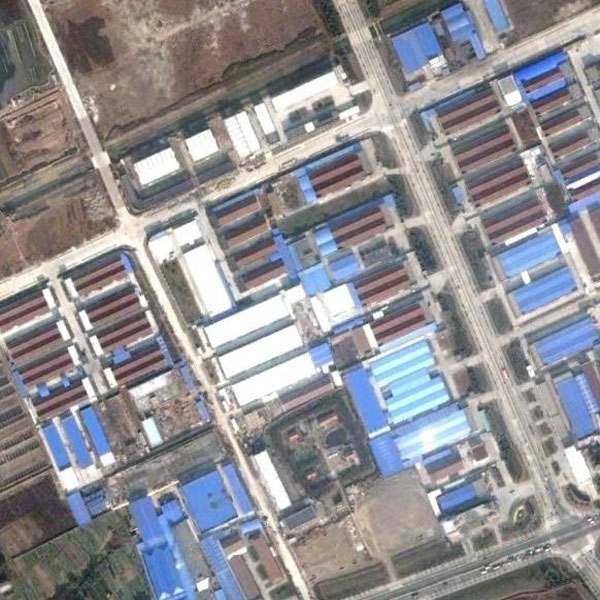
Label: Industrial